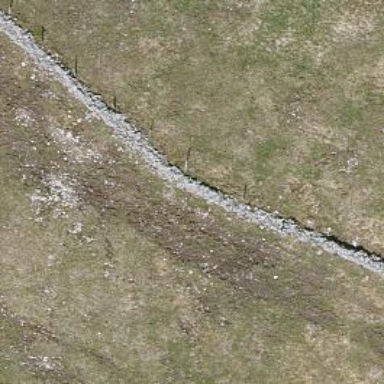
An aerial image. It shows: Wall barrier.